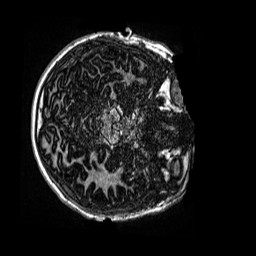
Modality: MP2RAGE
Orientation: axial
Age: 12
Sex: male
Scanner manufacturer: siemens
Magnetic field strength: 3 T
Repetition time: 4 s
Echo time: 0.00299 s